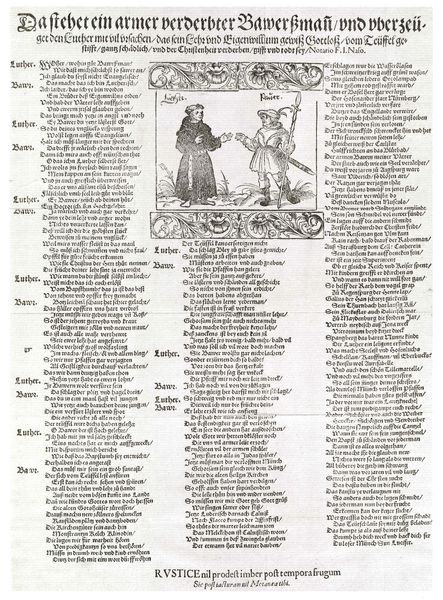
Titel: Da steht ein armer verderbter Bawerßmann
Künstler: Johann Nas
Institution: (Seriendruck)
Schlagwörter: dunkel, feder, mann, schatten, weiß, geste, grau, hell, hintergrund, hut, kleider, licht, männer, reden, schwarz, szene, gras, gürtel, gespräch, muster, ornament, bibel, falten, federn, geschichte, rahmen, stehen, tod, tof, bild, hände, erde, land, geistlicher, gewand, kutte, mantel, personen, blatt, pflanzen, theater, bein, holzschnitt, schrift, papier, zwei, grafik, graphik, spalten, rand, arbeiter, figuren, lanze, einfach, zahlen, dekor, floral, verzierung, deutsch, stabs, tock, bauer, oben, unten, buch, linie, druck, stich, titel, seite, illustration, schwert, text, zeitung, buchstaben, soldat, waffe, plakat, überschrift, worte, treffen, ritter, tinte, buchseite, stück, pergament, schnörkel, rollen, mittelalter, begegnung, mönch, luther, mönche, absätze, zeilen, stulpen, fraktur, verse, texte, flugblatt, altdeutsch, sense, tonsur, latein, zentriert, einblattdruck, reformation, druckschrift, textspalten, schrfit, landsknecht, dialog, frakturschrift, arbeitender, blattschmuck, glossen, weltlicher, überschrit, alt bibel, luher, scher lesbar, kundschreiben, serif, bauersmann, floralornament